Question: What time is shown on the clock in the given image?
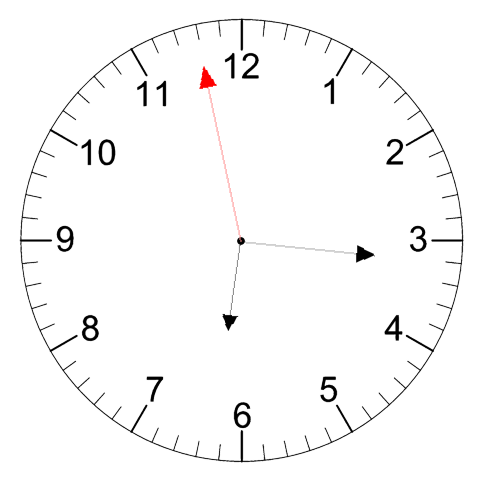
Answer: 06:15:58